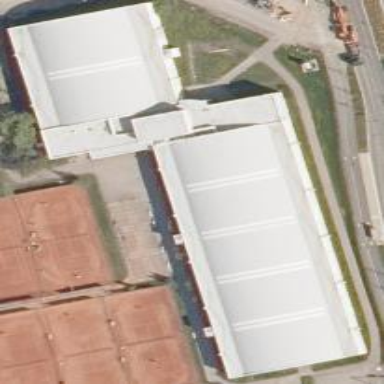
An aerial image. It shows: Building at sports center dedicated to tennis.